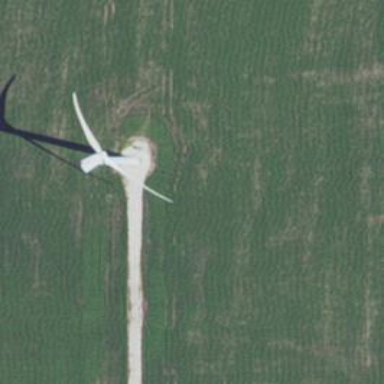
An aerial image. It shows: Wind generator powered by horizontal-axis wind turbine.